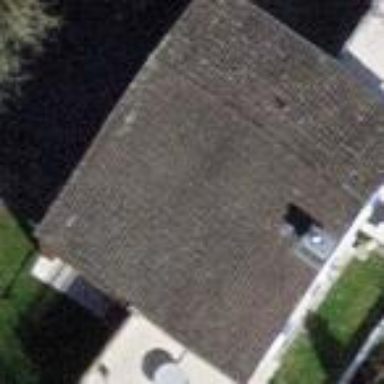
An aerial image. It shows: Building with tiled roof.